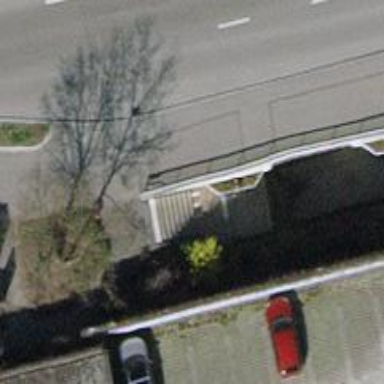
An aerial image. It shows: Concrete steps.